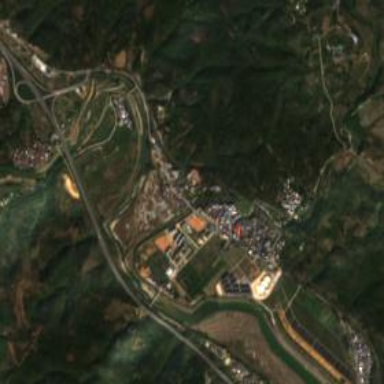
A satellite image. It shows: Ethnic township within town.